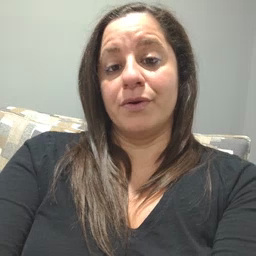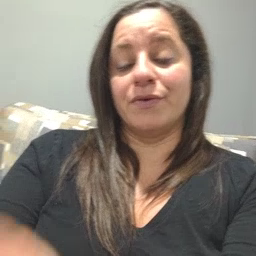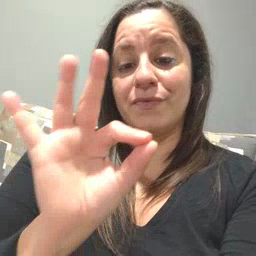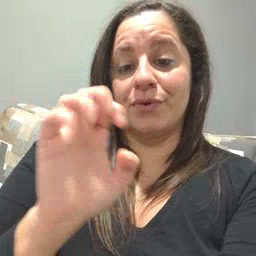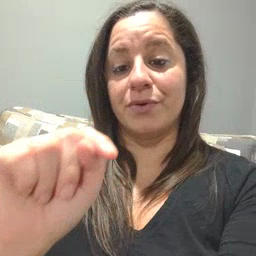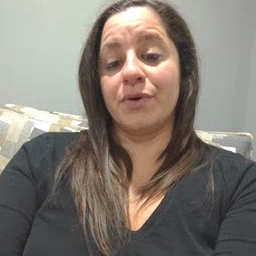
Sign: feet